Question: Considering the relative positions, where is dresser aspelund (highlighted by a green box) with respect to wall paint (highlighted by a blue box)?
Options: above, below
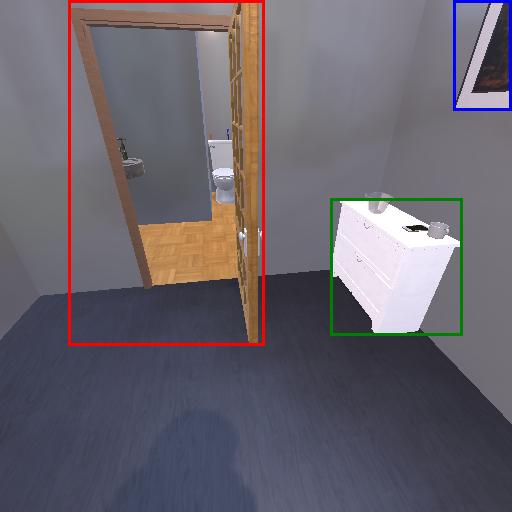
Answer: above